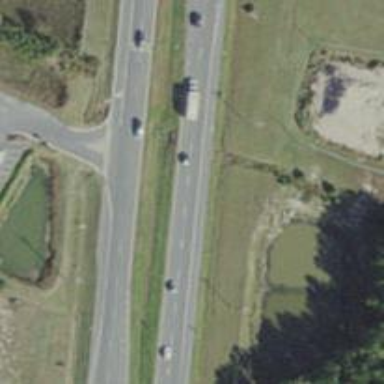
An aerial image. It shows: Expressway with asphalt surface classified as trunk highway.